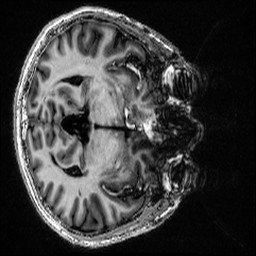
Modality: MP2RAGE
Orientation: axial
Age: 57
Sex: male
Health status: healthy